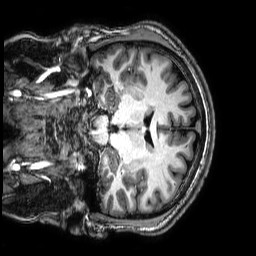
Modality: T1w
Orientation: coronal
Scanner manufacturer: philips
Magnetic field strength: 3 T
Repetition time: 0.008 s
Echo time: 0.003558 s